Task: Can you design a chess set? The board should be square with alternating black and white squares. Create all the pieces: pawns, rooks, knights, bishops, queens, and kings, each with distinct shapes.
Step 5389:
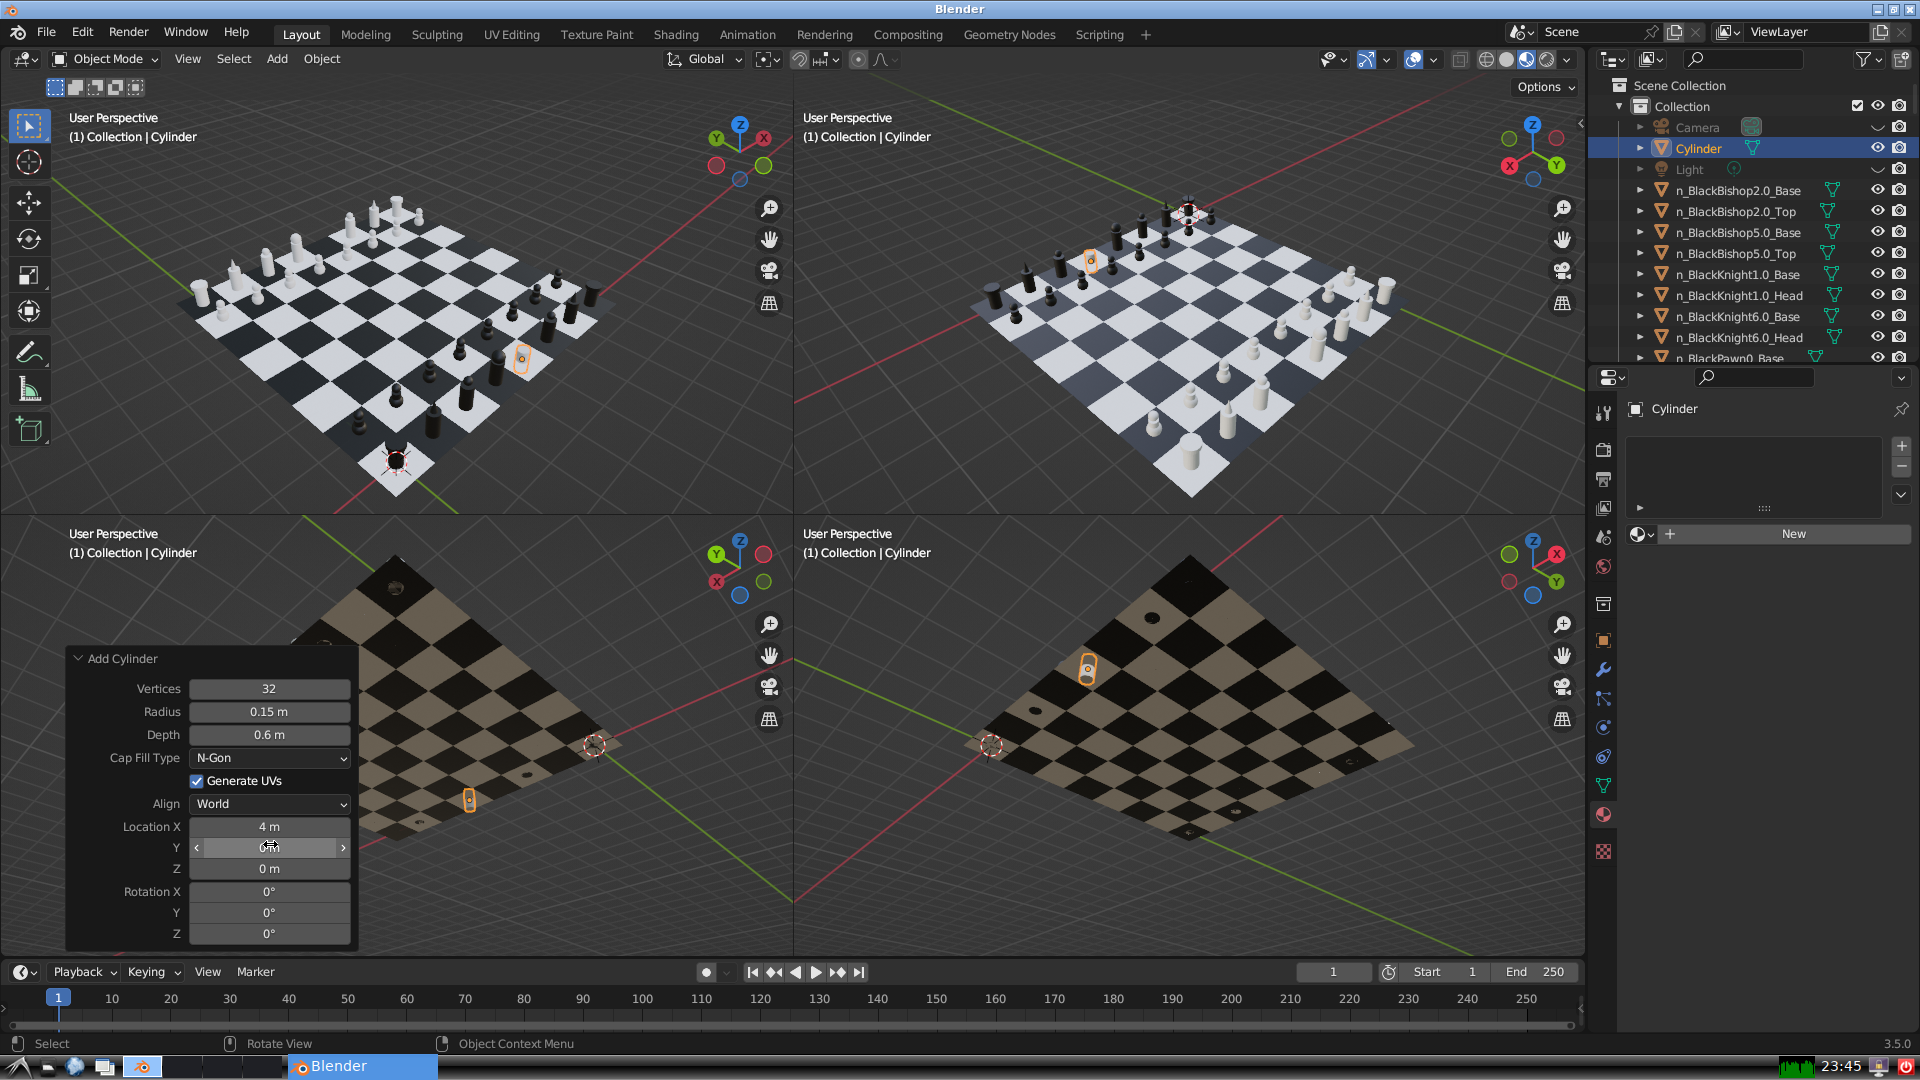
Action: click: no